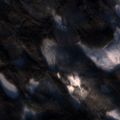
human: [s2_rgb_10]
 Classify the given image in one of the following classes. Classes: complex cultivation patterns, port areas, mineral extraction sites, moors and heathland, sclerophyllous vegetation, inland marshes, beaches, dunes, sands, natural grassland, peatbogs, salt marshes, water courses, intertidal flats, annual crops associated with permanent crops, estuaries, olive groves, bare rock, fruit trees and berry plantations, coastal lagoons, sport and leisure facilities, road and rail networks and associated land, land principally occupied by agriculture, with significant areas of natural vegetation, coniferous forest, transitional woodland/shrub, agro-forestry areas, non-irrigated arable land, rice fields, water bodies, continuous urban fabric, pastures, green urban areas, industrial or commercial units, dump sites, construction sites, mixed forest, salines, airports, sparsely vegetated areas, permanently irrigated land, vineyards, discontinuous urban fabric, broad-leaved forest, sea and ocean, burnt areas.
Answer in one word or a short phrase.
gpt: land principally occupied by agriculture, with significant areas of natural vegetation, coniferous forest, mixed forest